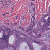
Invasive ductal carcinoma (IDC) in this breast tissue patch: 1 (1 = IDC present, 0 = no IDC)